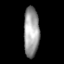
Tissue: lung
Cell type: T cells
Senescence score: 0.2433
Nuclear area (px): 754
Mean DAPI intensity: 157.538